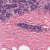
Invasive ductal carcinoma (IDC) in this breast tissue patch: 0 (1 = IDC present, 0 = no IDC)